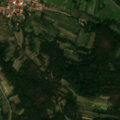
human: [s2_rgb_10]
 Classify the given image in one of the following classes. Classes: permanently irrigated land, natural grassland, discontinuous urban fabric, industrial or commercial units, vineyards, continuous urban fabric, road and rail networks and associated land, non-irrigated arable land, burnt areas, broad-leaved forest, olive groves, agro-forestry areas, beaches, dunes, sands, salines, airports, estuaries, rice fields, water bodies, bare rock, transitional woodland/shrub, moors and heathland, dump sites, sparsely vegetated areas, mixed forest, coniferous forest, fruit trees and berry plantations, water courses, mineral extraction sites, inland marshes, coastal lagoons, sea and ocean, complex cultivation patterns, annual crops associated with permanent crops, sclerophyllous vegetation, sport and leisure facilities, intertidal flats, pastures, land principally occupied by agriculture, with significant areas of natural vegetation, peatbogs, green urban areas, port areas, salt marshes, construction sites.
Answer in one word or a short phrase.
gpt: non-irrigated arable land, complex cultivation patterns, land principally occupied by agriculture, with significant areas of natural vegetation, broad-leaved forest